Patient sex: M
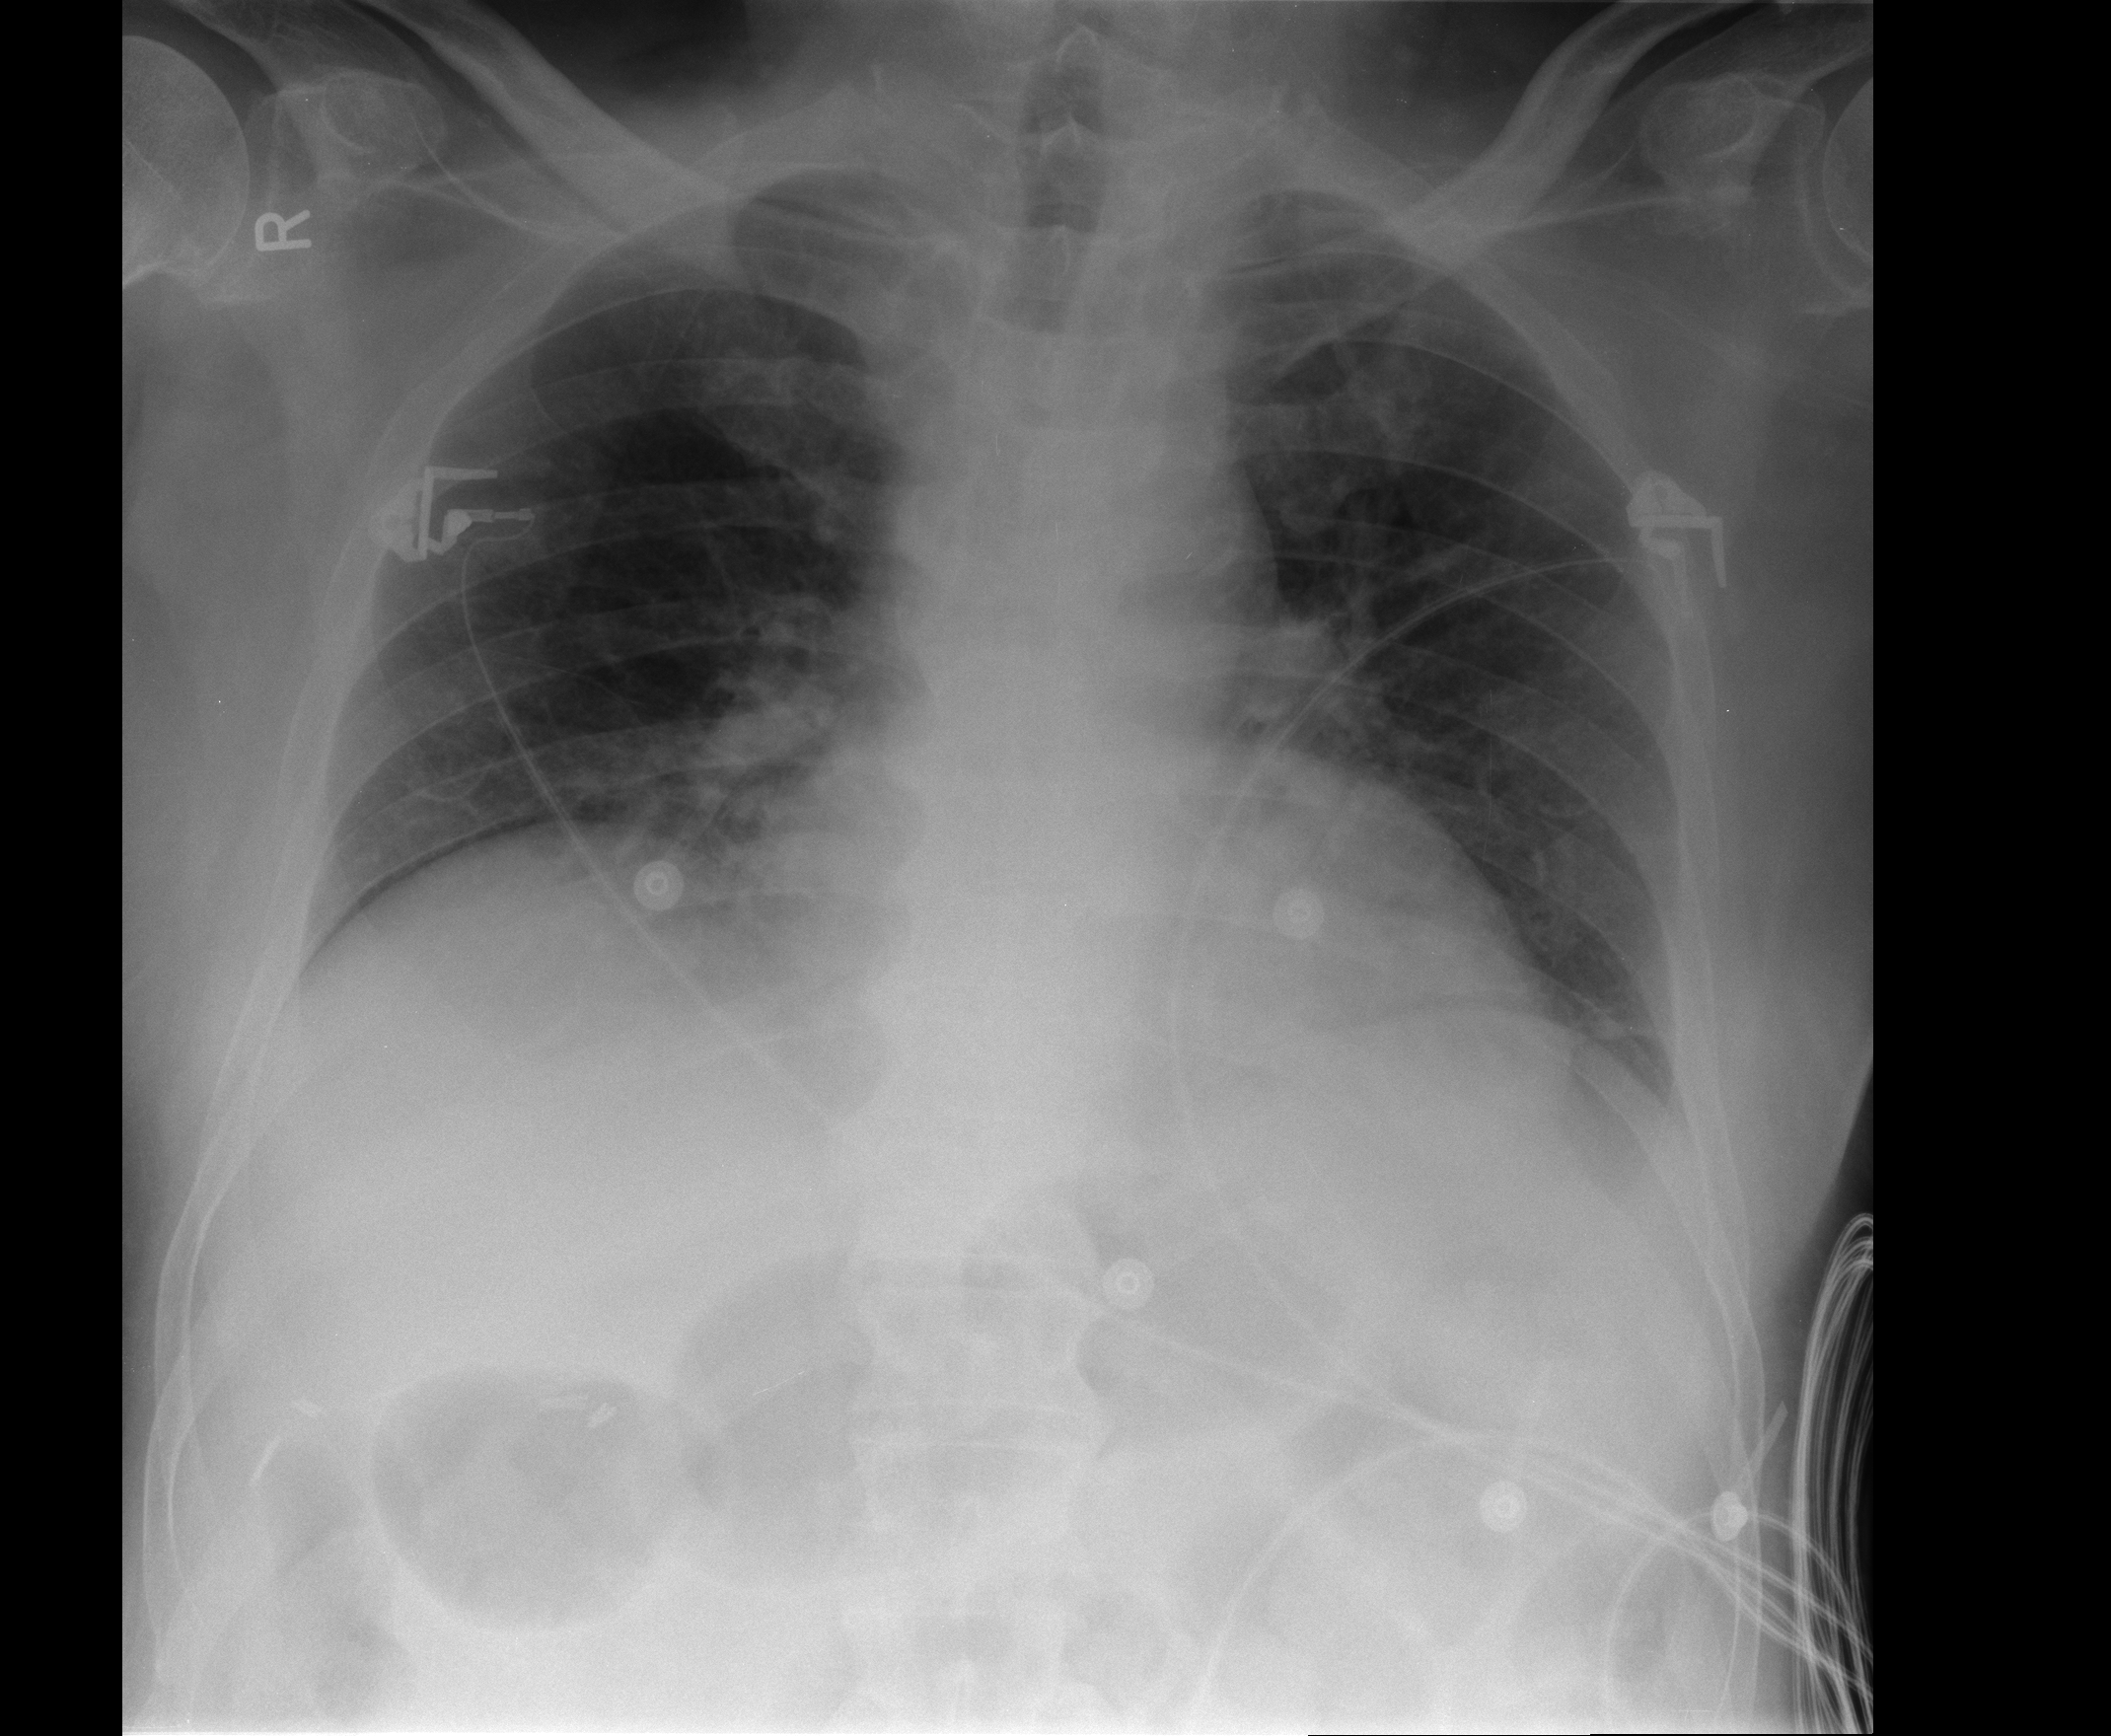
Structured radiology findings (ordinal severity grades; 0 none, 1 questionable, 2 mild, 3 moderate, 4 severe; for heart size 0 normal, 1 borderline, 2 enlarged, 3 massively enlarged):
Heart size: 2
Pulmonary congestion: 0
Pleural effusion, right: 0
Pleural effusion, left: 0
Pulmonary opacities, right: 0
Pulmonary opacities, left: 0
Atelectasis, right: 2
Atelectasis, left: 2